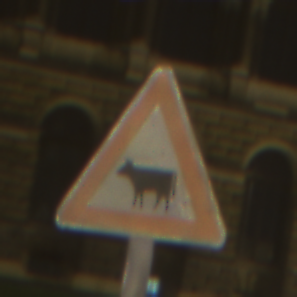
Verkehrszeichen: ViehtriebRechts
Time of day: Night
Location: Outdoor (Urban)
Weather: Overcast
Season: NotSpecified
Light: Artificial